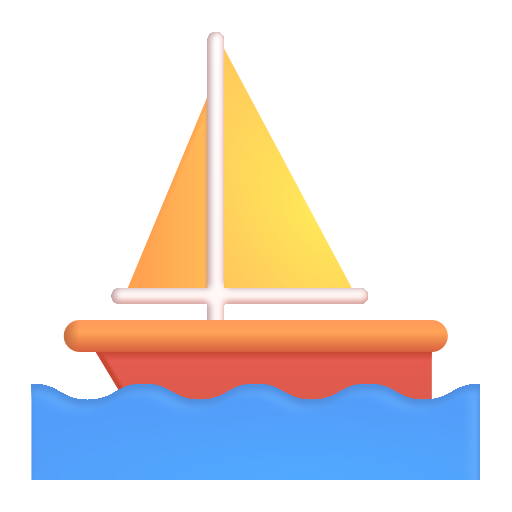
sailboat color